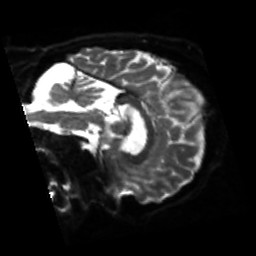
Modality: sbref
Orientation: sagittal
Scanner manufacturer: siemens
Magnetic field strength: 3 T
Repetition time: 4 s
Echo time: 0.0594 s